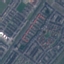
Land use / land cover class: Residential